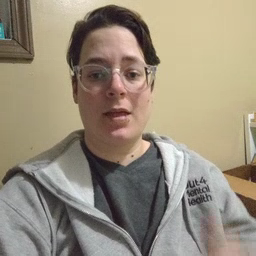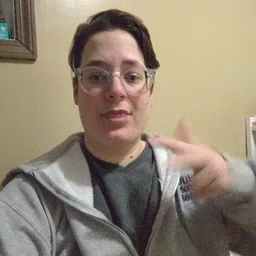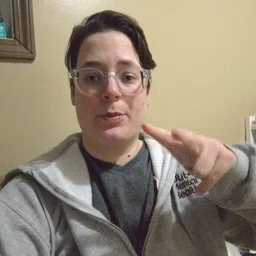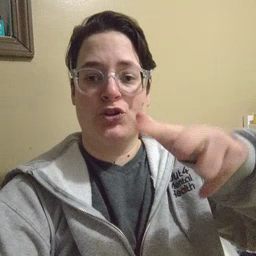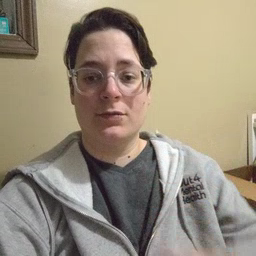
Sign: helicopter